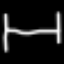
Label: bed